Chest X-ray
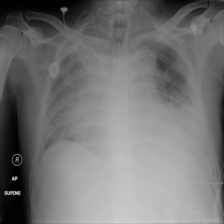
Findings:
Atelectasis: positive
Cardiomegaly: negative
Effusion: positive
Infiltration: negative
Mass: positive
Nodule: negative
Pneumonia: negative
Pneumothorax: negative
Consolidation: positive
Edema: negative
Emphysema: negative
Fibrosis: negative
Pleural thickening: negative
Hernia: negative